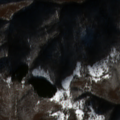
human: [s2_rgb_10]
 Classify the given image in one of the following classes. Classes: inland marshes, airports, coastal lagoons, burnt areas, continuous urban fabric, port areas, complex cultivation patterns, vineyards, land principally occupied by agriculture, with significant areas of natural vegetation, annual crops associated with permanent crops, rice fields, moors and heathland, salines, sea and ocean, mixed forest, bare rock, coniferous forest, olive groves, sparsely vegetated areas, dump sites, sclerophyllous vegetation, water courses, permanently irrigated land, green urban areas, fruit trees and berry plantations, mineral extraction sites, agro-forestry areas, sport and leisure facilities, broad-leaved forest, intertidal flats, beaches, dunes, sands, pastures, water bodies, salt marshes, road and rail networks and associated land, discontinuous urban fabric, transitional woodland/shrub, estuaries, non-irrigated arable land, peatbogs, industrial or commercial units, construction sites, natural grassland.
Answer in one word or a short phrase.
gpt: pastures, broad-leaved forest, transitional woodland/shrub